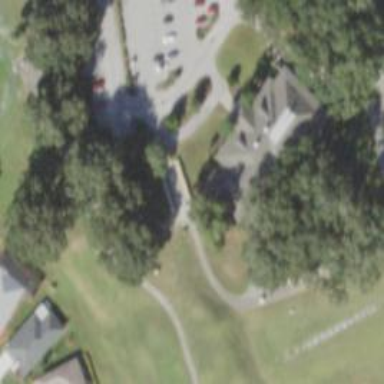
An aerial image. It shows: Path for golf carts.